Field crop: maize
Growth stage: 2
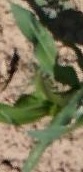
Species: maize